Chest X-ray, PA view. Patient: 54 years old, sex M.
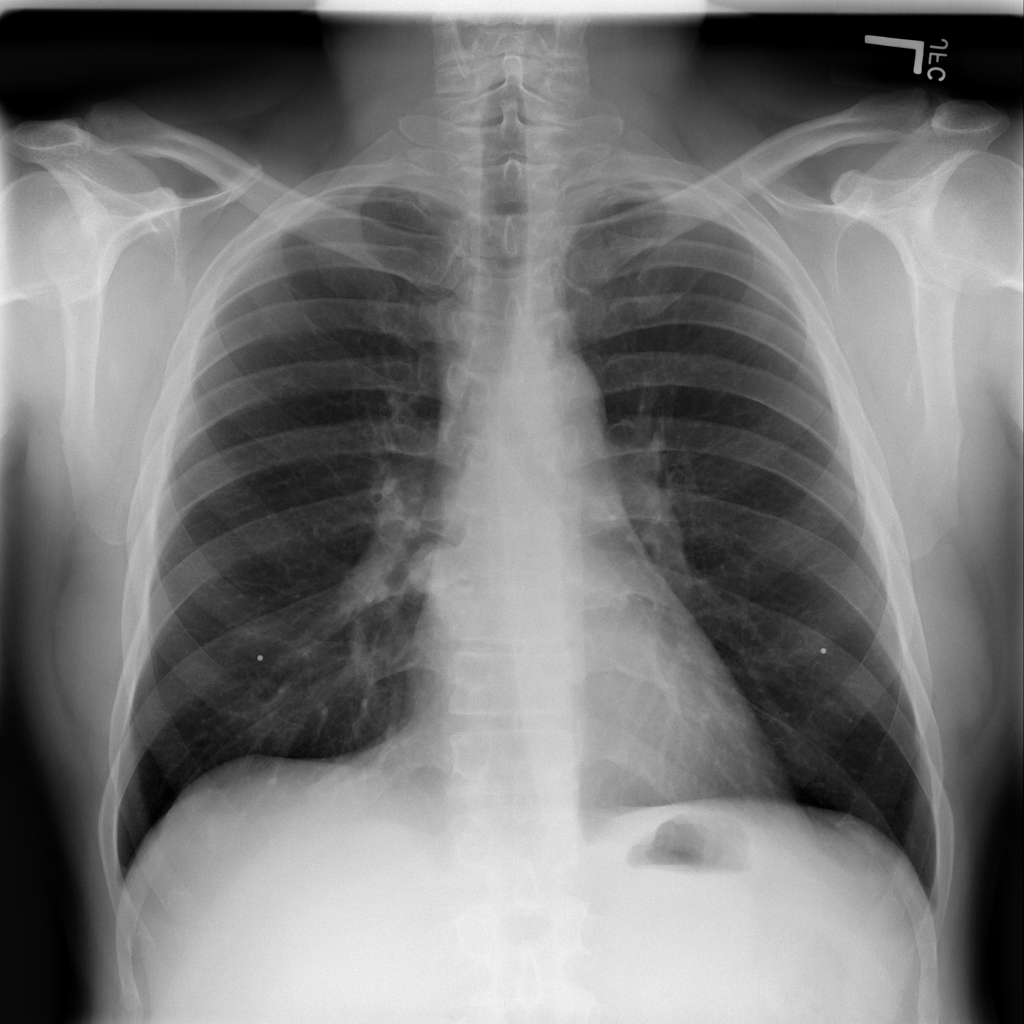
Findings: No Finding